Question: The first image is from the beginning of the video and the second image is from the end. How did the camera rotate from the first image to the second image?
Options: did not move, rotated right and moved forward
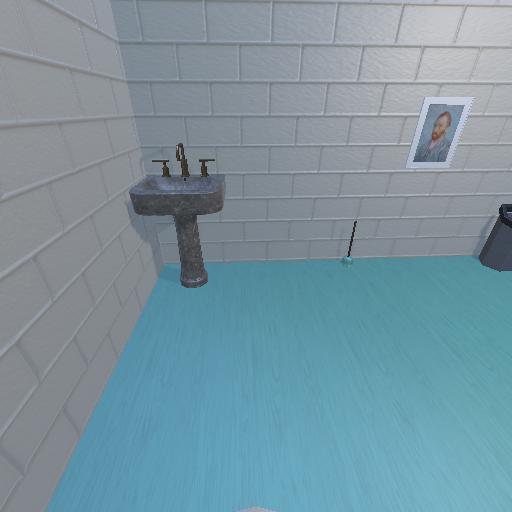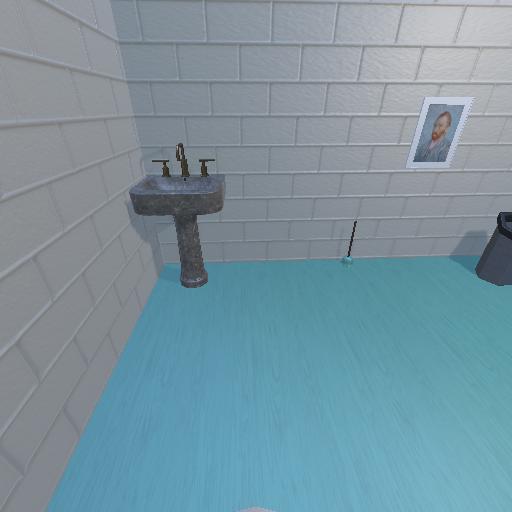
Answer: did not move